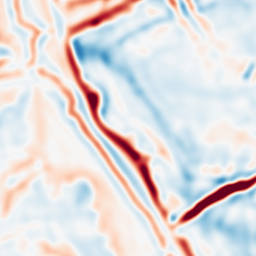
Category: multiscale
Decomposition family: log
Decomposition parameters: sigma: 5
Upsampling method: quintic
Upsampling parameters: scale: 2
Upsampling scale: 2